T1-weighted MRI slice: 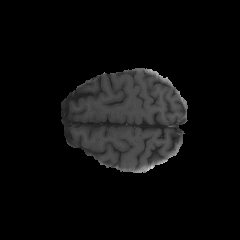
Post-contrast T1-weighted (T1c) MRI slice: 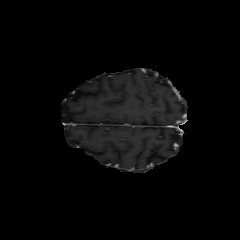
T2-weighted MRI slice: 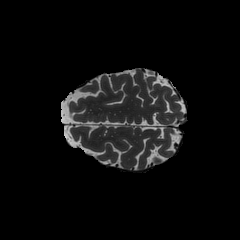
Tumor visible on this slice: no